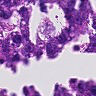
Metastatic tissue present: yes